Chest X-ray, AP view. Patient: 15 years old, sex M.
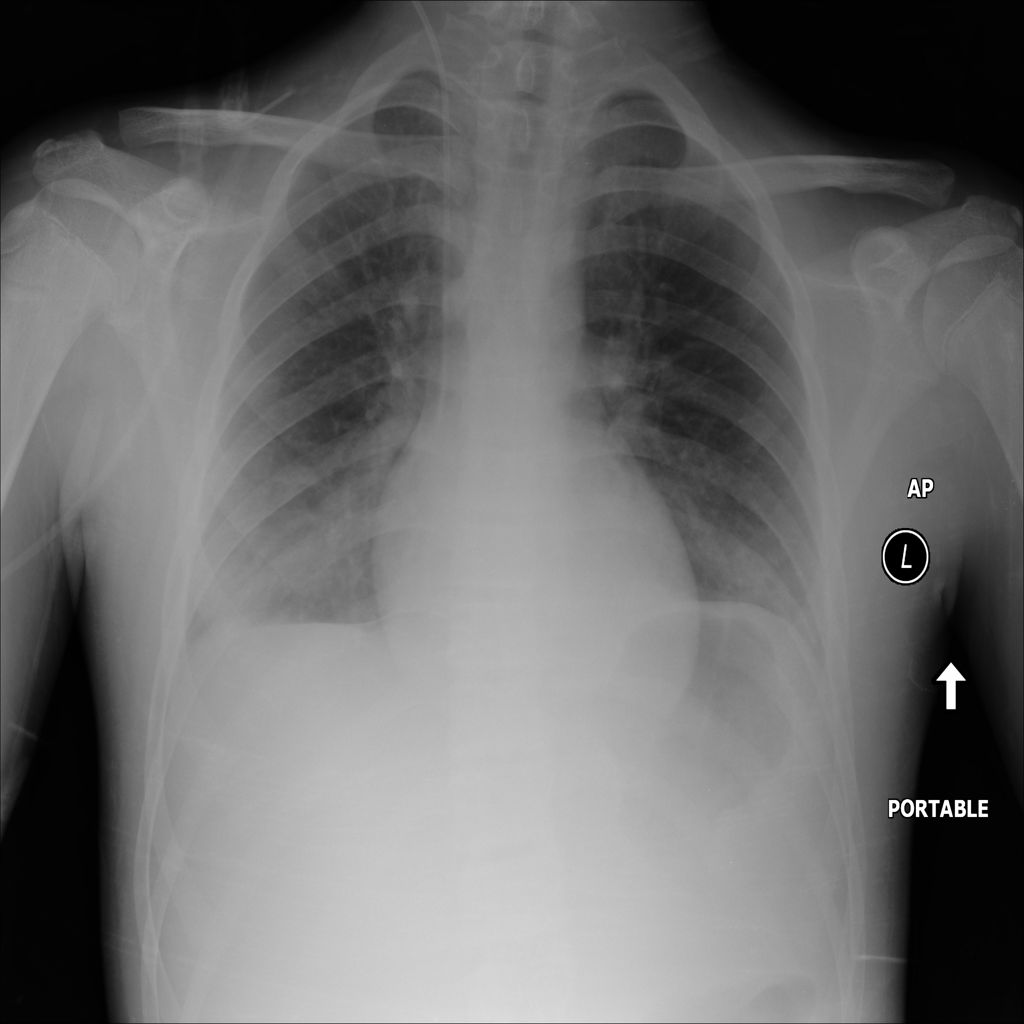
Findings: No Finding